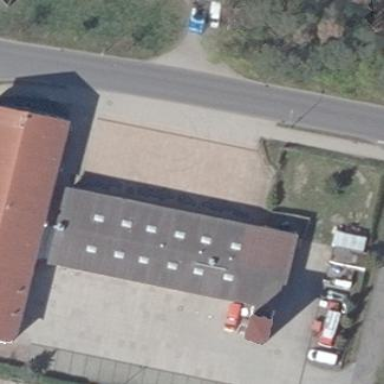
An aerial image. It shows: Fire station building.